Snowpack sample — Snodgrass Mountain, Crested Butte, Colorado (2/4/25, 12:06 PM MST)
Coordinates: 38.923, -106.968
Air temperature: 35 °F
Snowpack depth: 80 cm
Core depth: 40 cm
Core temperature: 32 °F
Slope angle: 14°, slope face: 78°
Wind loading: low
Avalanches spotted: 0
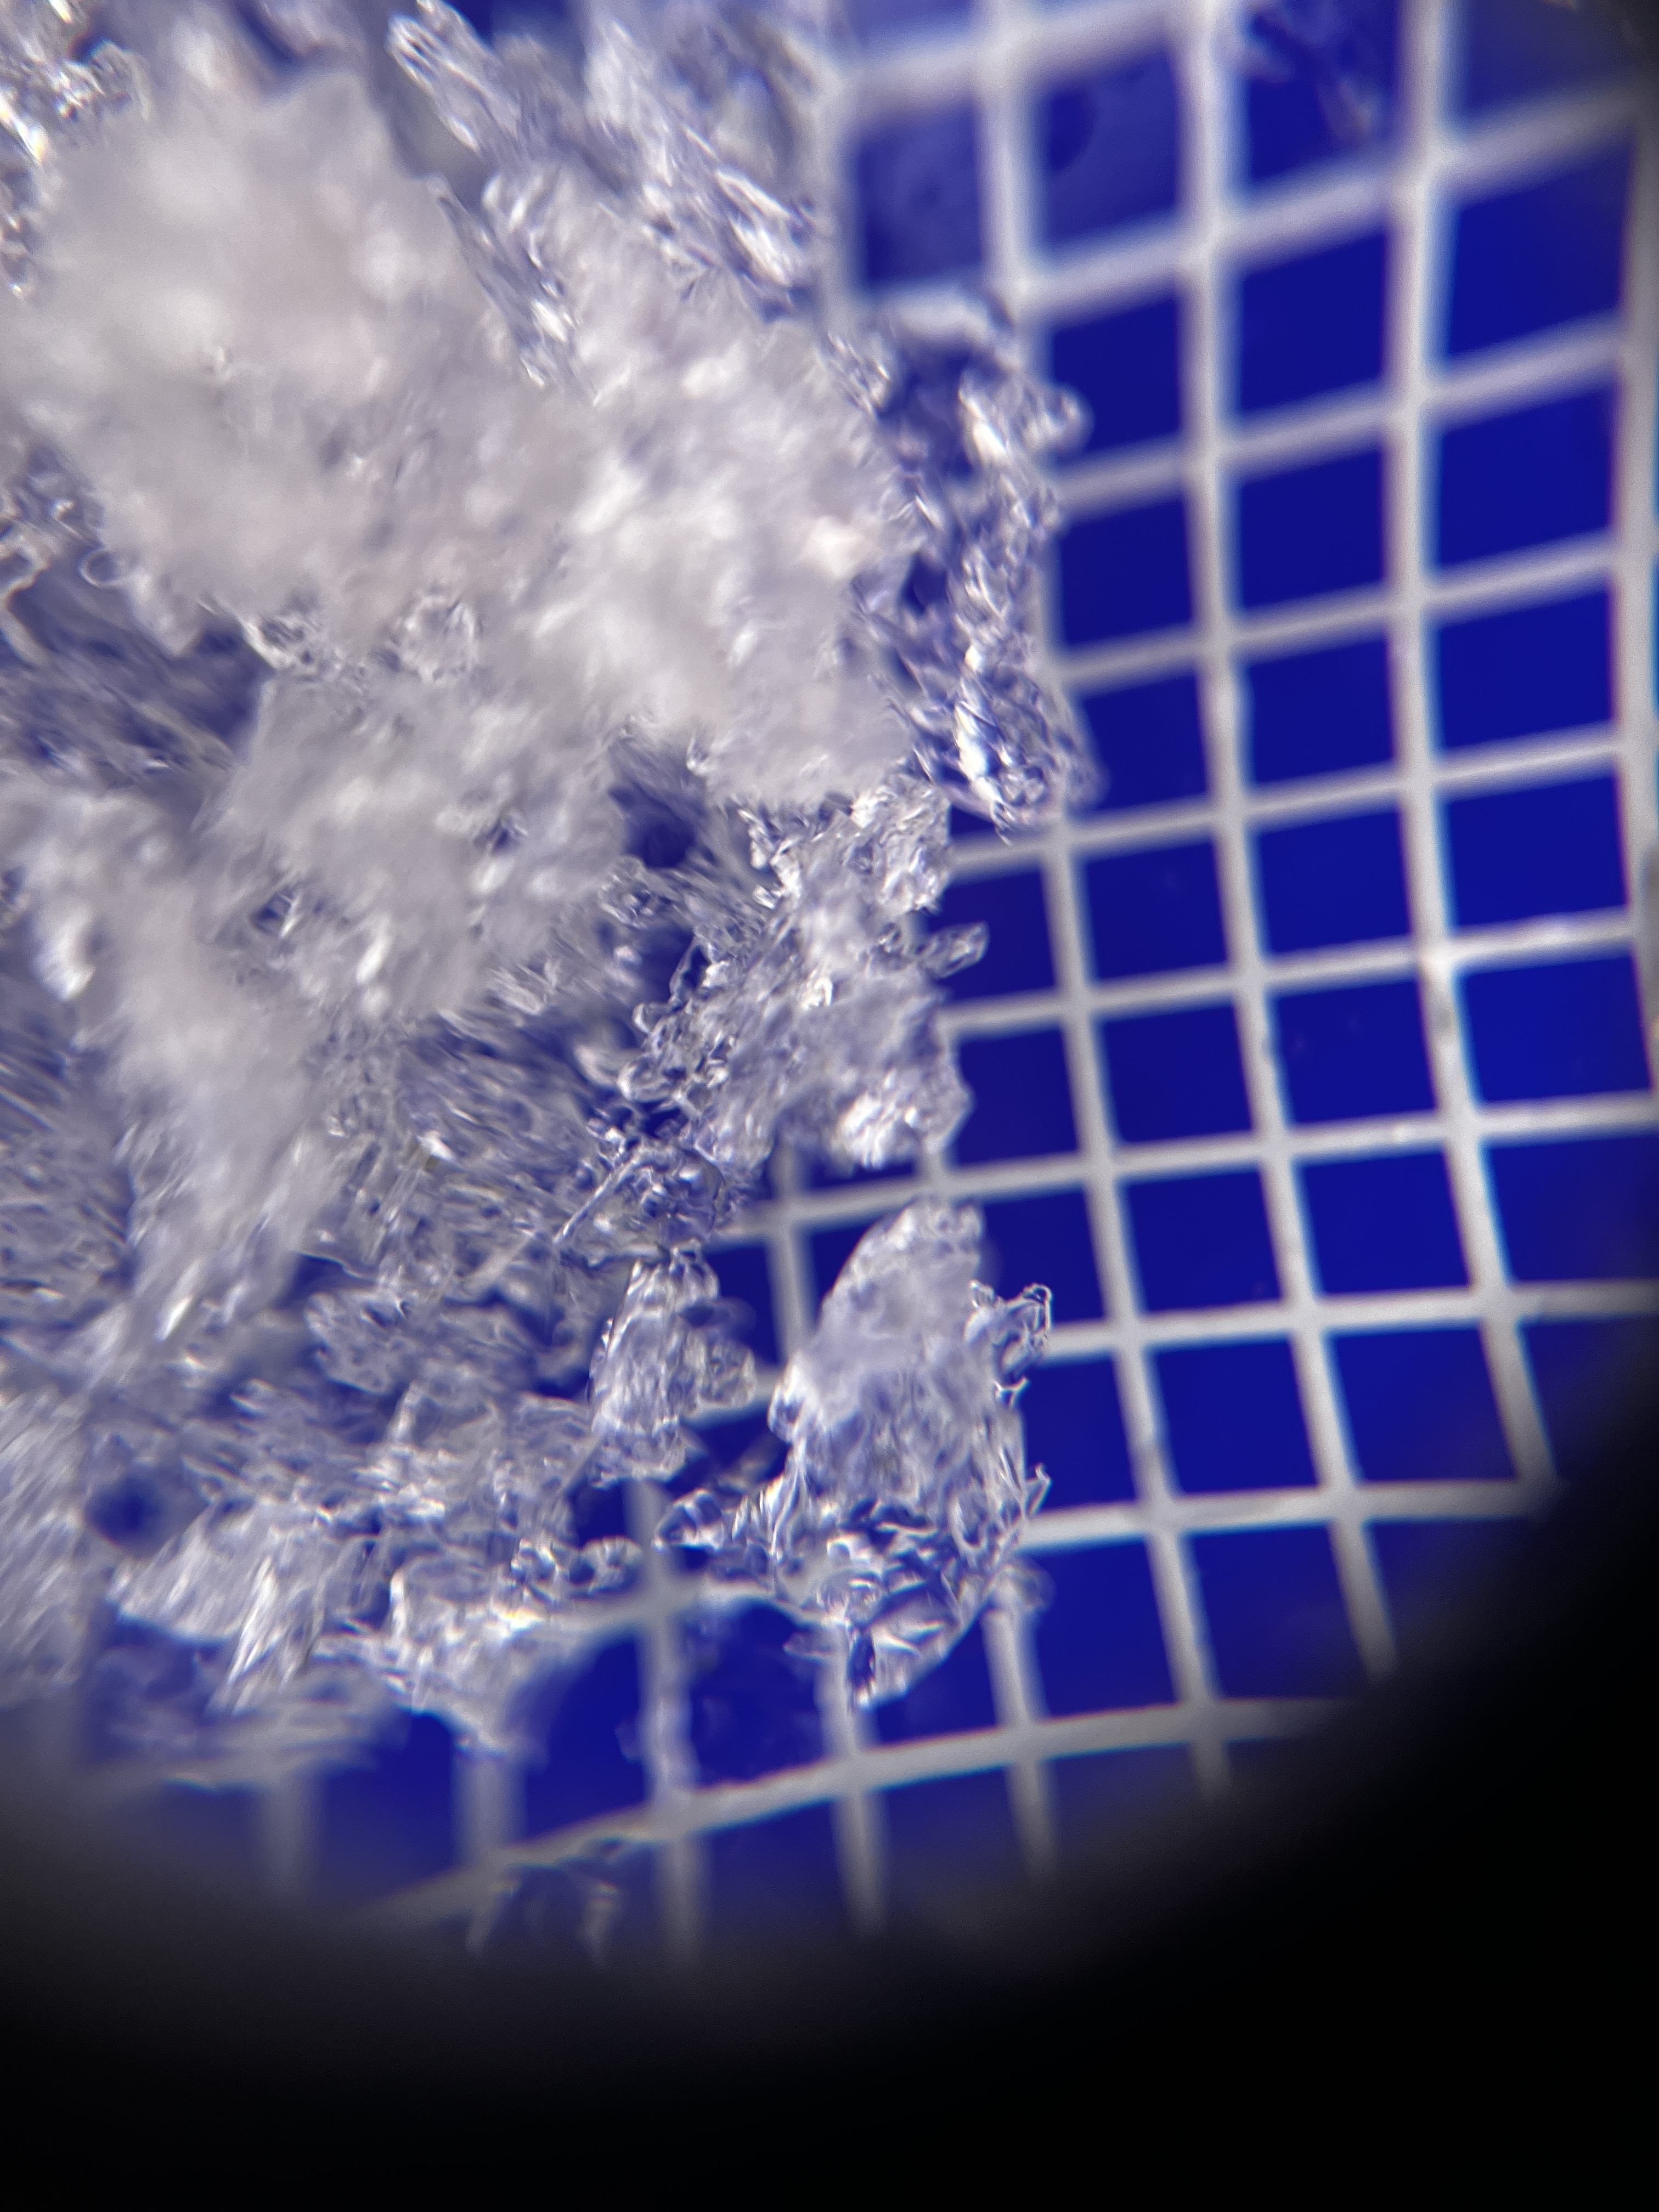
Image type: magnified_profile
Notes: No avalanches nearby, unusually warm weather for the last month reported by residents, Collected 25 yards from treeline